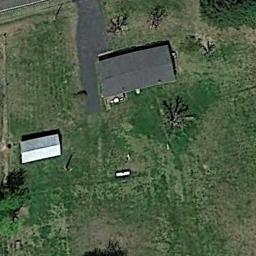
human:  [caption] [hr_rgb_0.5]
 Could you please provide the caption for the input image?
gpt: The sparse residential is surrounded by grass .

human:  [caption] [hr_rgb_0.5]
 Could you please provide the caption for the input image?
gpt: The sparse residential is on the grass next to a road .

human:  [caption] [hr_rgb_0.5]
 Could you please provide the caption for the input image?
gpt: There is a house with a black roof on the lawn .

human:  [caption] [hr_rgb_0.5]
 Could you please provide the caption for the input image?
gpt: In a sparse residential area there are two houses, One large and one small, Surrounded by farmland and grassland .

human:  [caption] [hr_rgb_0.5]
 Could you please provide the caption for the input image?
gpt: A sparse residential area with a black building and a white building on the green meadow .